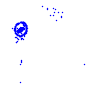
Particle: electron